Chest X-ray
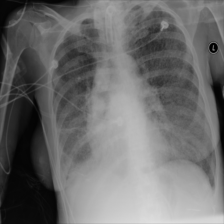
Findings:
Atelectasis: negative
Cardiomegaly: negative
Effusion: negative
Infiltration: negative
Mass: positive
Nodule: positive
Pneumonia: negative
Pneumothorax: negative
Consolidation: negative
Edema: negative
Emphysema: negative
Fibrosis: negative
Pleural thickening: negative
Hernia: negative